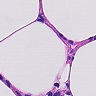
Metastatic tissue present: no